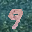
Label: 9